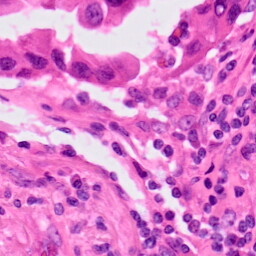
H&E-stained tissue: Lung